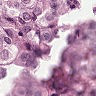
Metastatic tissue present: yes